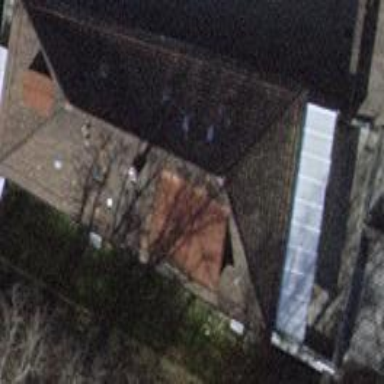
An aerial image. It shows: Building with pyramidal roof shape.